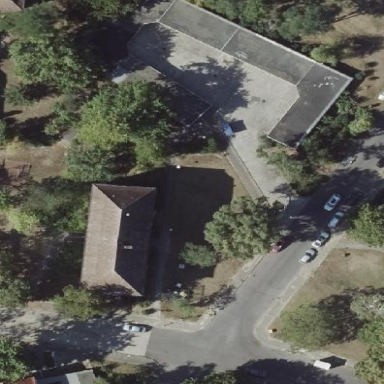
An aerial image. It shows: Group of garages.